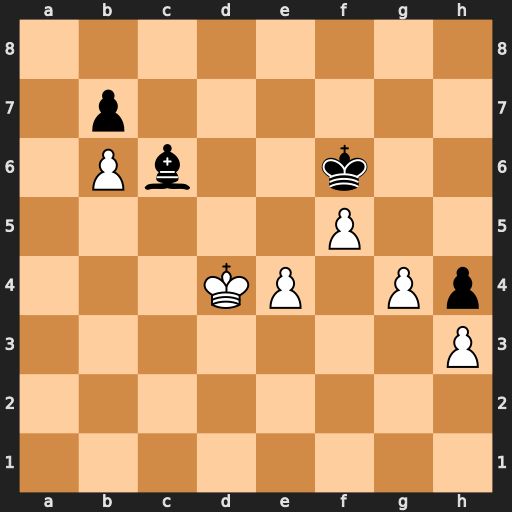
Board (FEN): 8/1p6/1Pb2k2/5P2/3KP1Pp/7P/8/8
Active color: w
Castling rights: -
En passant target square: -
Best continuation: e5+ Ke7 Ke3 Bg2 Kf4